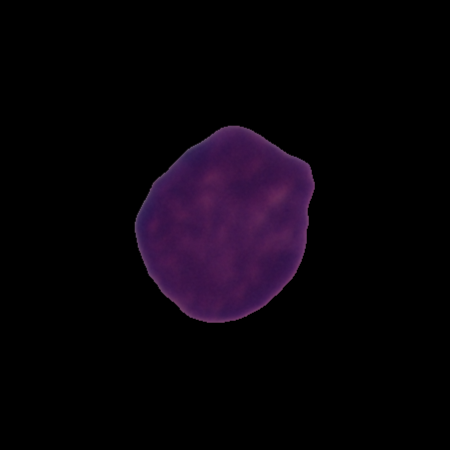
Label: healthy